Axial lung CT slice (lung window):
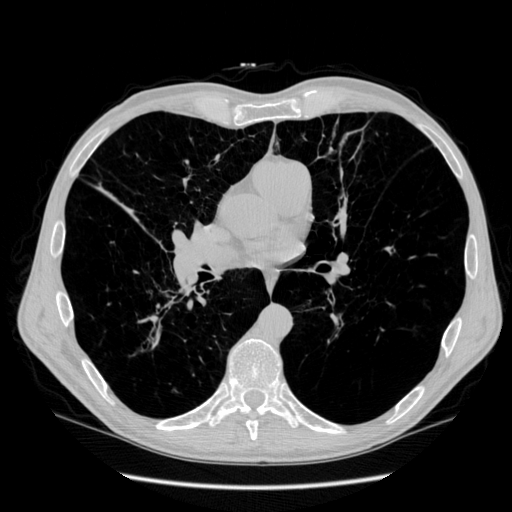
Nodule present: no